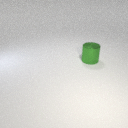
large green metal cylinder